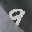
Label: 9